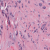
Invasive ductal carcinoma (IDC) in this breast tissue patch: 1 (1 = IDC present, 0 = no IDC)